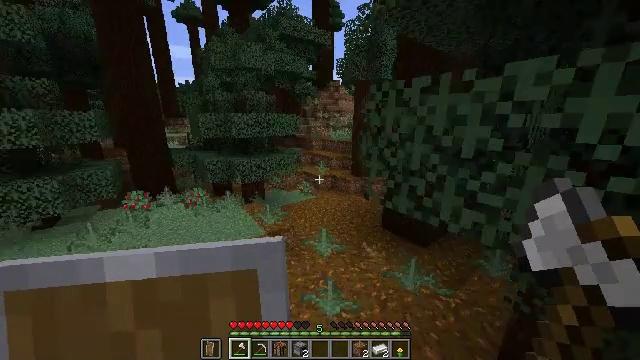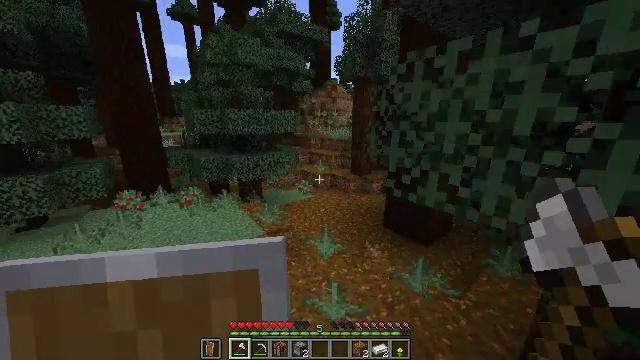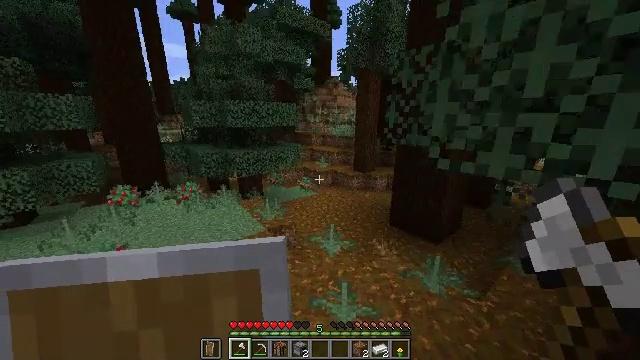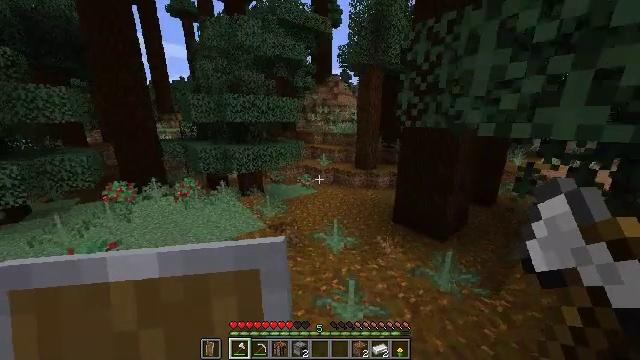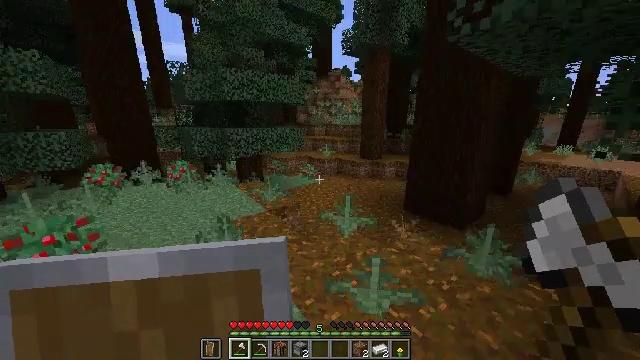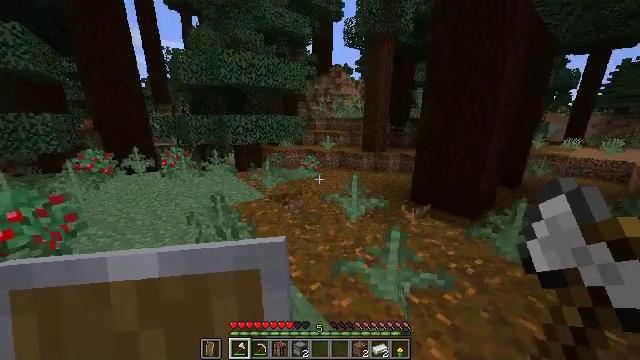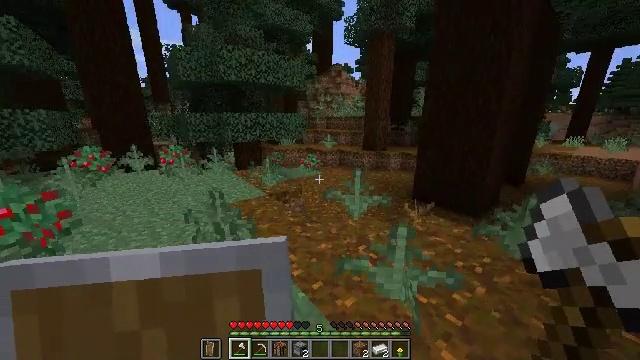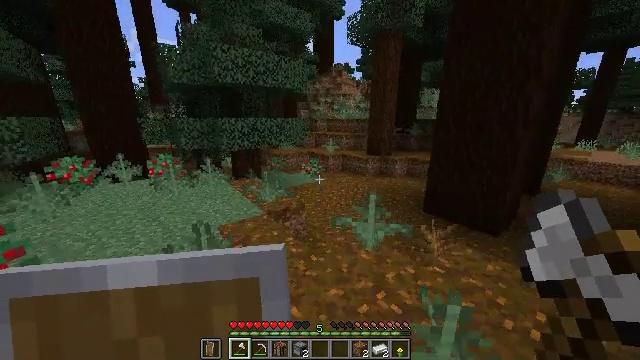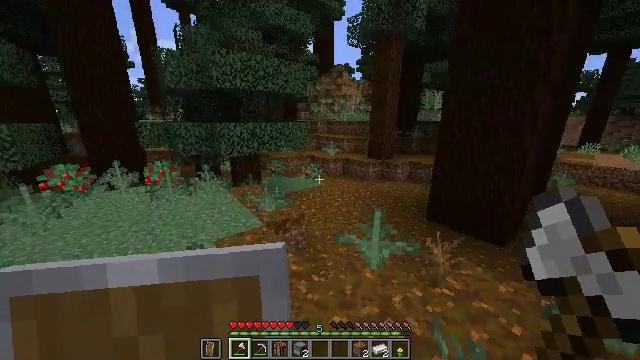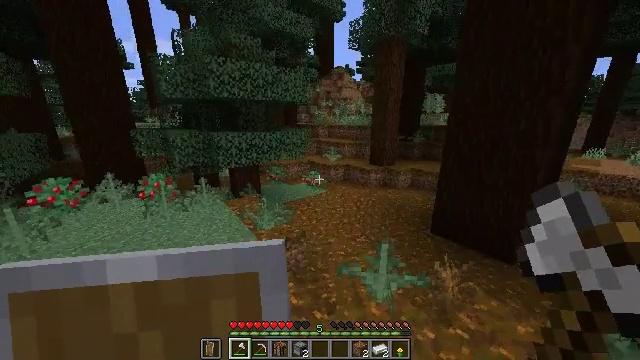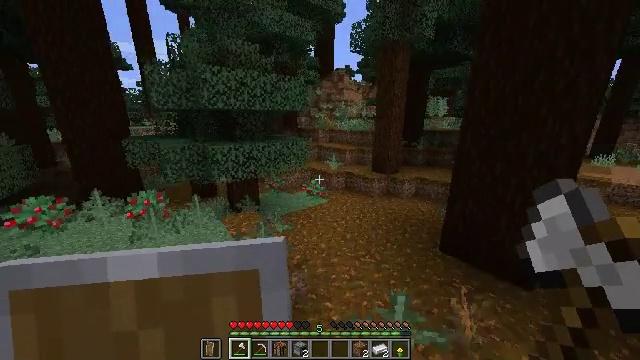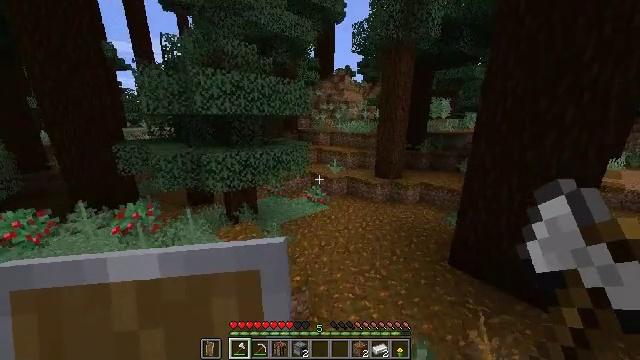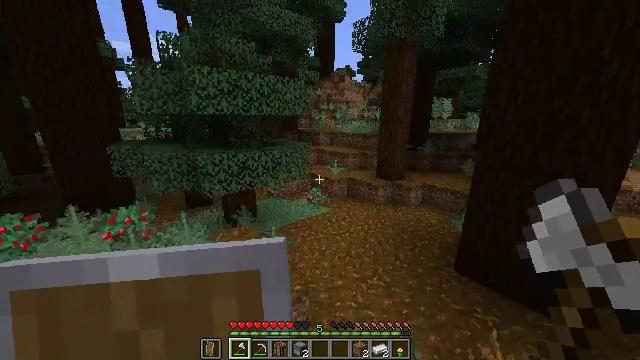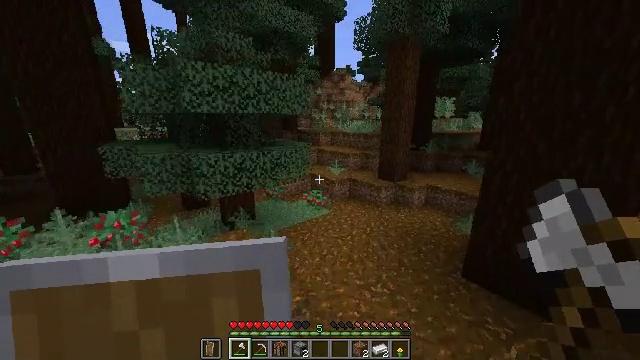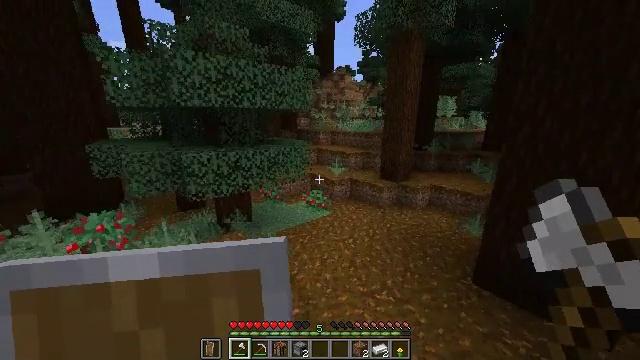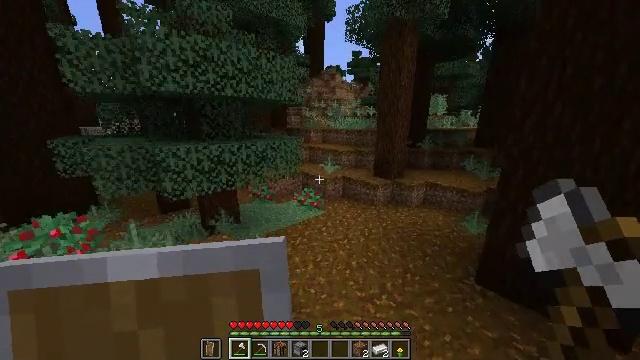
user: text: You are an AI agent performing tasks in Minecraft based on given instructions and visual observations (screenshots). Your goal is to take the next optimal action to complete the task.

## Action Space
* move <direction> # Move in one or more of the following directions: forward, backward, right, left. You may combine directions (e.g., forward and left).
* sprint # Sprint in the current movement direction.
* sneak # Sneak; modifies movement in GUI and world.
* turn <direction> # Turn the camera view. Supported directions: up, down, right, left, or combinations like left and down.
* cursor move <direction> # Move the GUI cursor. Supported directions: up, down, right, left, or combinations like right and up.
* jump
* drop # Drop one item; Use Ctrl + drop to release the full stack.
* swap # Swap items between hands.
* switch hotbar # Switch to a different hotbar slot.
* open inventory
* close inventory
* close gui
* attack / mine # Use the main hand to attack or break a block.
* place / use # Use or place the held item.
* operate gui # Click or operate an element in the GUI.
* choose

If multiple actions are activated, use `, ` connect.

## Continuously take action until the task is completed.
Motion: motion action
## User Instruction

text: Gather materials from the sweet berry bush.
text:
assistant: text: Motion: move forward, sprint, jump
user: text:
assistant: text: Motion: move forward, sprint, jump
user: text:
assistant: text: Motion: move forward, sprint, jump
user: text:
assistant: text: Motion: move forward, sprint, jump
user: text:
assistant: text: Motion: move forward, sprint, jump
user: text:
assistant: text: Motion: move forward, sprint, jump
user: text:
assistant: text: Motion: move forward, sprint, jump
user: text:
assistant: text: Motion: move forward, sprint, jump
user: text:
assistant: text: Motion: move forward, sprint, jump
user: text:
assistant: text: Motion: move forward, sprint, jump
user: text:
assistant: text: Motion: move forward, sprint, jump
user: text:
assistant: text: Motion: move forward, sprint, jump
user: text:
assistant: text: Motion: move forward, sprint, jump
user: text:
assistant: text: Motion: move forward, sprint, jump
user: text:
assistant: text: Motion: move forward, sprint, turn right, jump
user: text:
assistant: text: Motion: move forward, sprint, turn right and down, jump
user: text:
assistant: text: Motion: move forward, sprint, turn right and down, jump
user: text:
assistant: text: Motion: move forward, sprint, jump
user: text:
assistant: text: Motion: move forward, sprint, jump
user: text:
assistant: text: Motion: move forward, sprint, jump
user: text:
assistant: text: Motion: move forward, sprint, jump
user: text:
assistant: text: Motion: move forward, jump
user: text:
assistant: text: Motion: move forward, jump
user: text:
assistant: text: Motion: move forward, jump
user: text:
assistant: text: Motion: move forward, jump
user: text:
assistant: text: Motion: move forward, sprint, jump
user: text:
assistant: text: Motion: move forward, sprint, jump
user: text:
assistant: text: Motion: move forward, sprint, jump
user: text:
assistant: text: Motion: move forward, sprint, jump
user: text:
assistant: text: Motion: move forward, sprint, jump